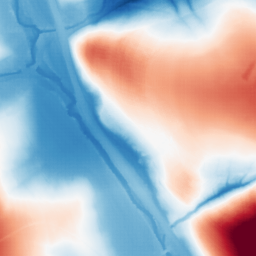
Category: morphological
Decomposition family: morphological
Decomposition parameters: operation: average
size: 100
Upsampling method: sinc_hamming
Upsampling parameters: scale: 4
kernel_size: 8
Upsampling scale: 4